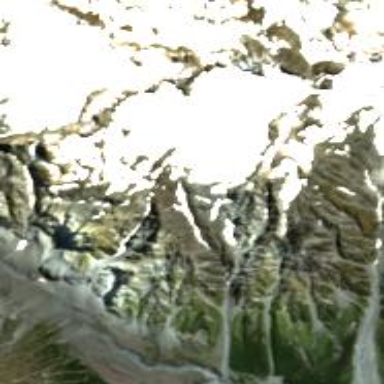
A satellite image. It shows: Stunning view of glacier.